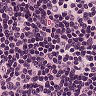
Metastatic tissue present: no